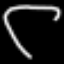
Label: diamond